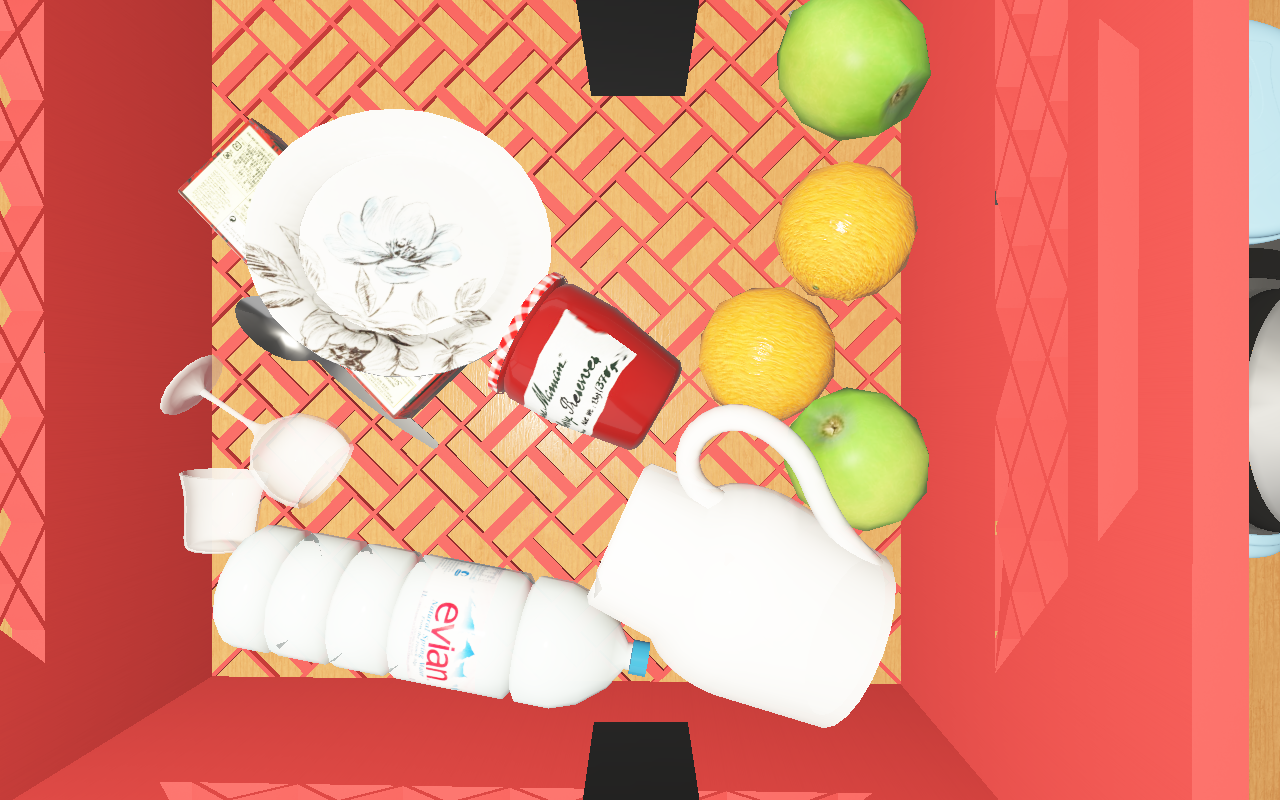
Objects in the scene:
apple
apple
orange
orange
plate
cereal box
biscuit box